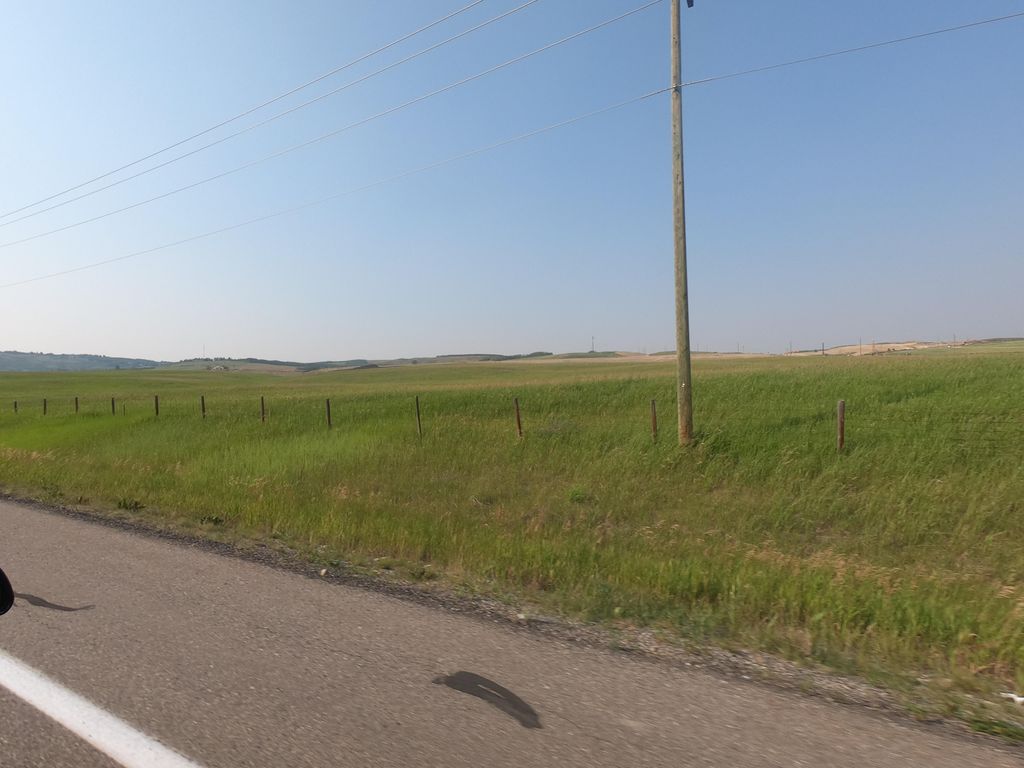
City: calgary